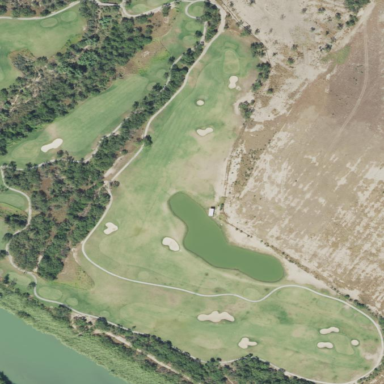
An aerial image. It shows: Rough area in golf course.